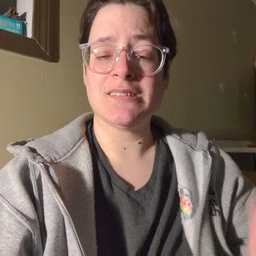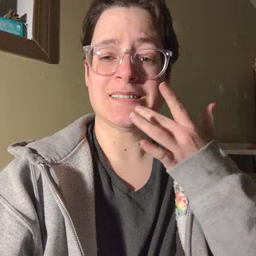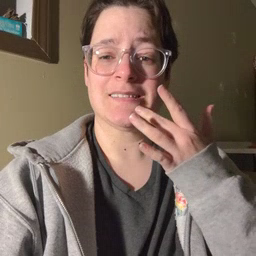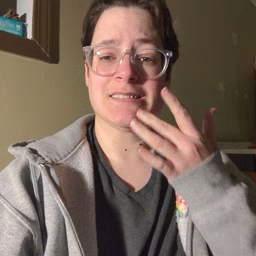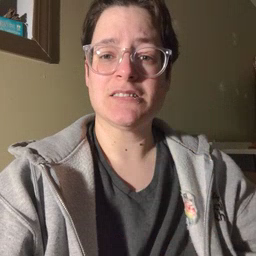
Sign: taste